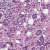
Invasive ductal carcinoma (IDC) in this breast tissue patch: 1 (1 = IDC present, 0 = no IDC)